Field crop: tomato
Growth stage: 1
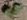
Species: solanum